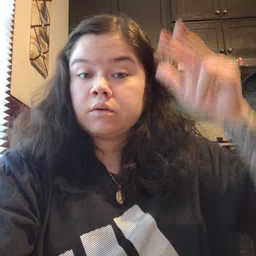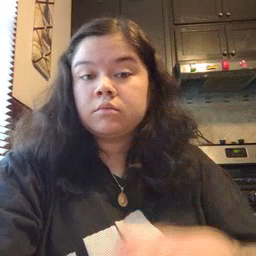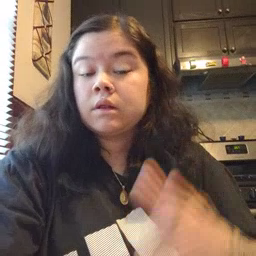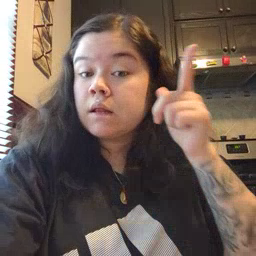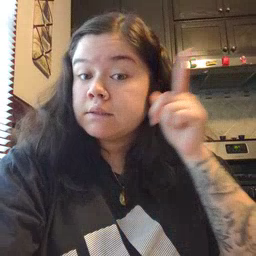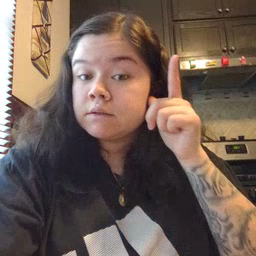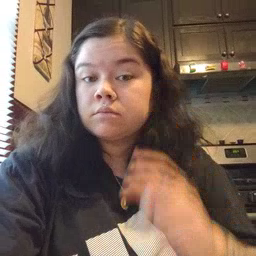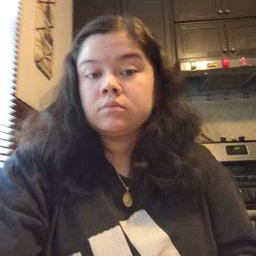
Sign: listen